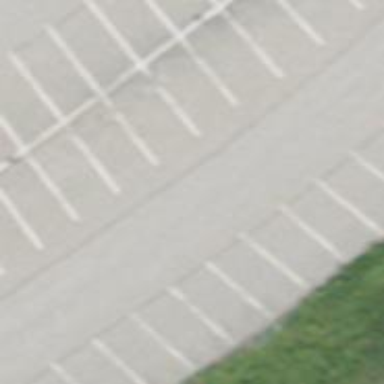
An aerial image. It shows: Parking aisle designated as service road.